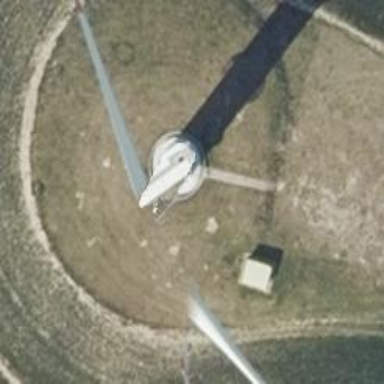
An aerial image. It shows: Wind turbine generator that utilizes wind as its source for generating electricity. It is of the horizontal axis type.